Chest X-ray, PA view. Patient: 39 years old, sex M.
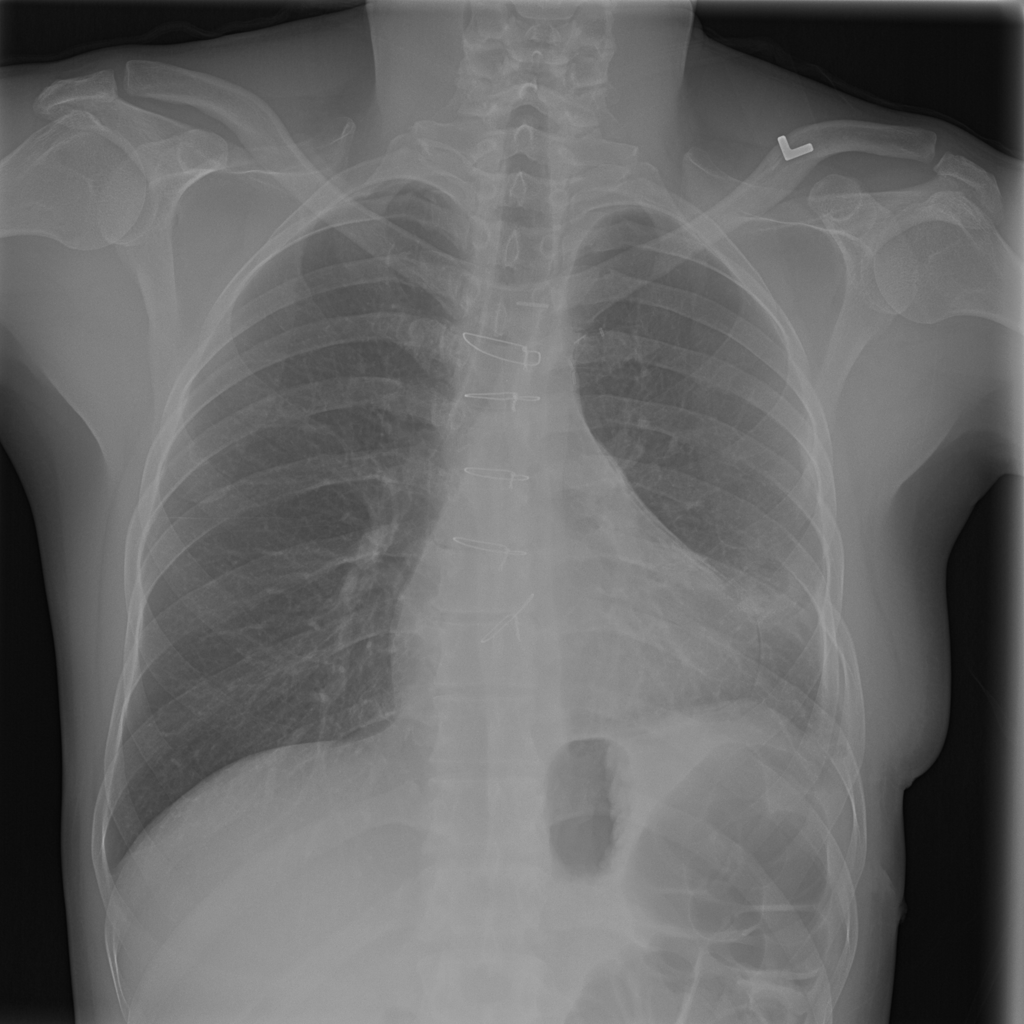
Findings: No Finding